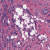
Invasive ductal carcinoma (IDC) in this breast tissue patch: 1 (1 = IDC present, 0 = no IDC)